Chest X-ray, PA view. Patient: 22 years old, sex F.
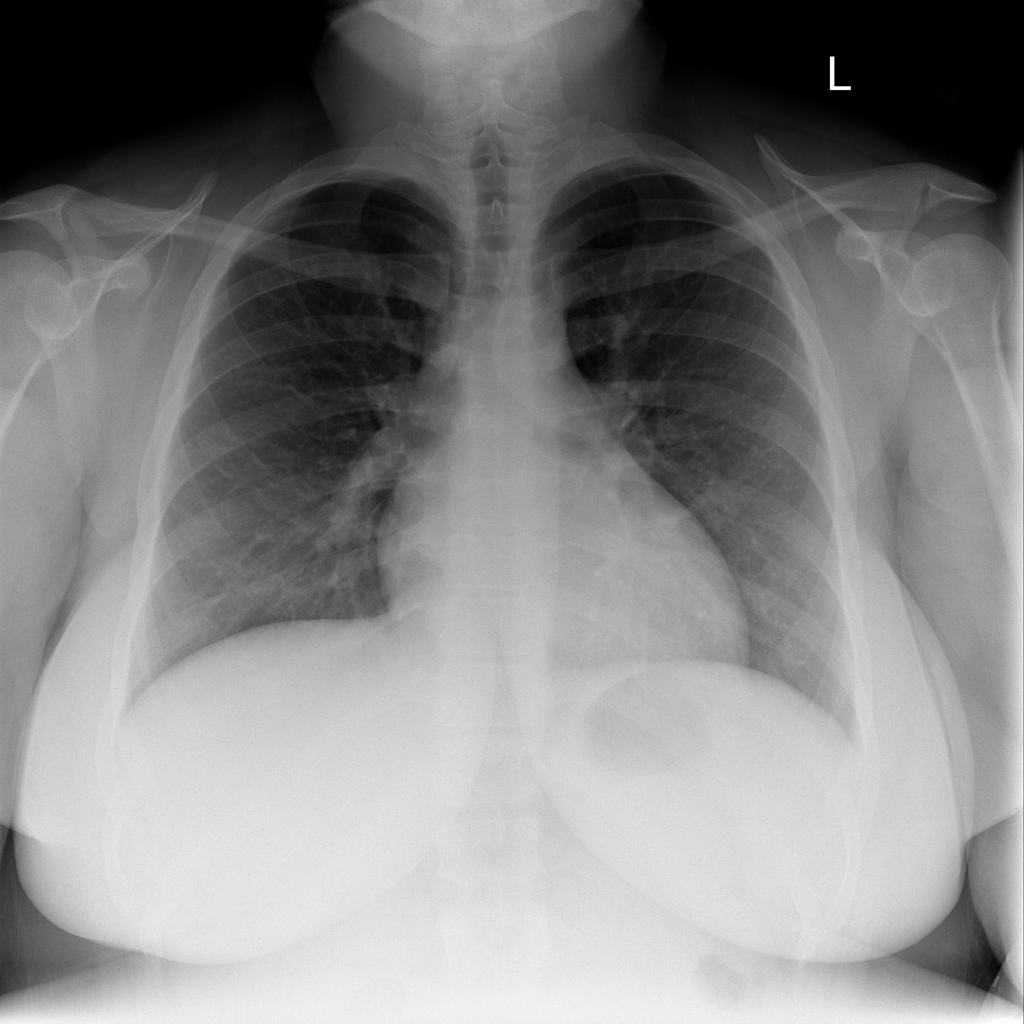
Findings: No Finding